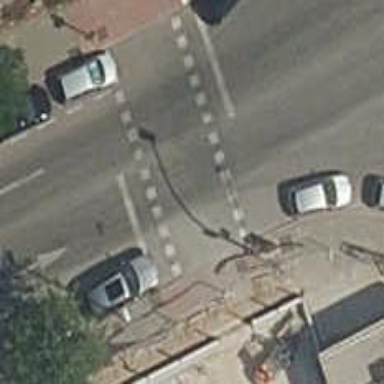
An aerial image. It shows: Footway with zebra crossing.